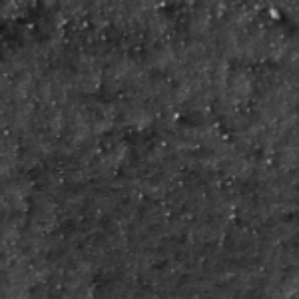
Label: frost